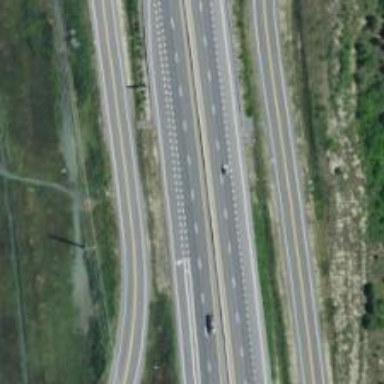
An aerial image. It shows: Motorway junction.